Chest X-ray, PA view. Patient: 57 years old, sex M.
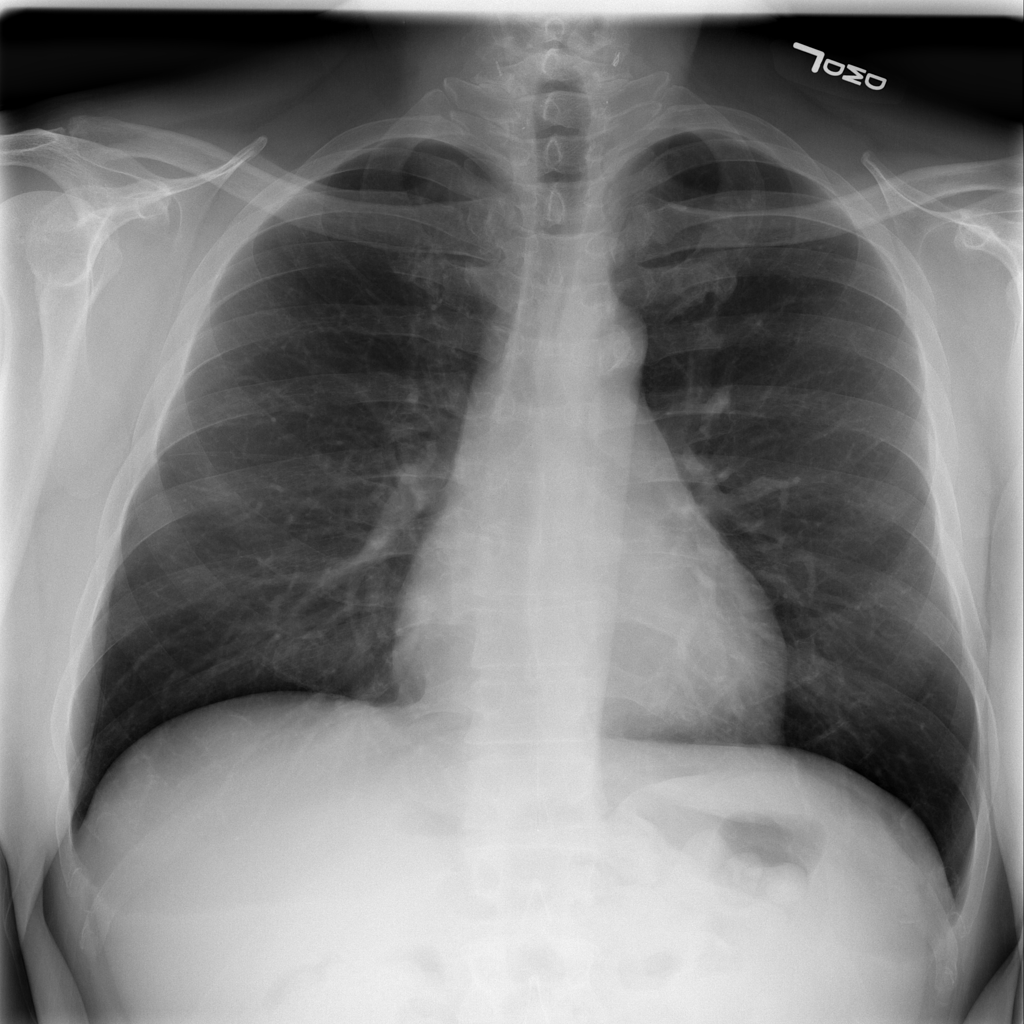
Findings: No Finding